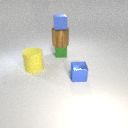
small blue rubber cube above large brown metal cylinder